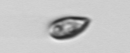
Label: Cryptophyta